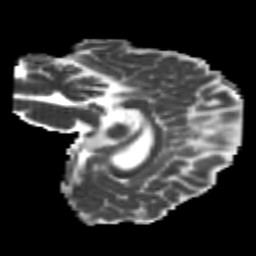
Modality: MD
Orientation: sagittal
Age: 23
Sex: female
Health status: healthy
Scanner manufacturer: philips
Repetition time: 7.385 s
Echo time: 0.08599 s